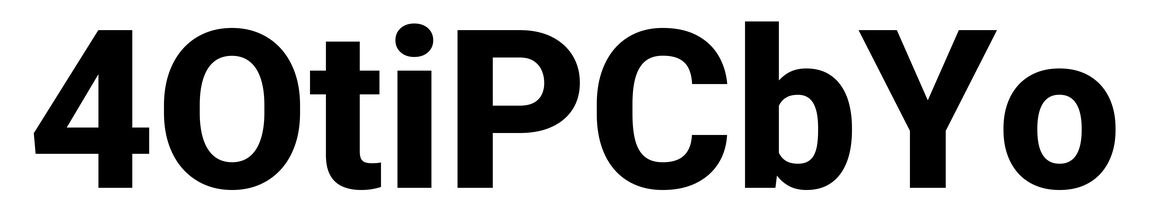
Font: Roboto_ExtraBold